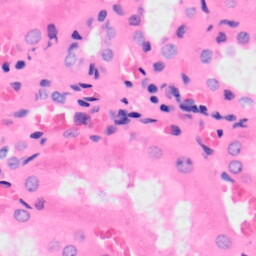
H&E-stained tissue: Kidney